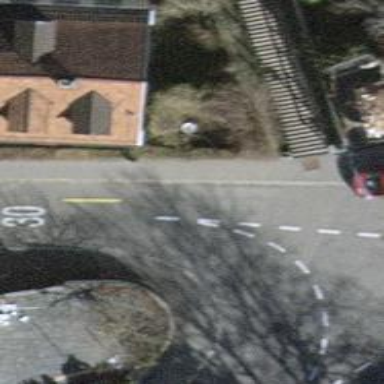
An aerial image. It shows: Residential road with asphalt surface and designated cycle lane on the left.